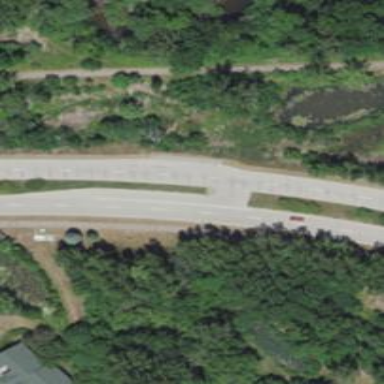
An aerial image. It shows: Secondary road.